【题型】选择题　【知识点】函数　【难度】easy
“幂函数$y=(m^2+m-5)x^m$的图象分布在第一、二象限”是“$m=-3$或$2$”的( \   \ )

\noindent A．充要条件 \quad \quad B．必要不充分条件 \quad \quad C．充分不必要条件 \quad \quad D．既不充分也不必要条件
【解答】
\noindent \textbf{【答案】}C

\noindent \textbf{【解析】}由题意得，因为$y=(m^2+m-5)x^m$是幂函数，

\noindent 所以$m^2+m-5=1$，解得$m=2$或$m=-3$.

\noindent 当$m=2$时，$y=x^2$，如图所示，

\noindent 图像经过第一、二象限；

\noindent 当$m=-3$时，$y=x^{-3}$，如图所示，

\noindent 图像分布在第一、三象限.

\noindent 故可得“幂函数$y=(m^2+m-5)x^m$的图象分布在第一、二象限”等价于“$m=2$”，

\noindent 于是“$m=2$”可推出“$m=-3$或$2$”，而“$m=-3$或$2$”推不出“$m=2$”，

\noindent 于是“幂函数$y=(m^2+m-5)x^m$的图象分布在第一、二象限”是“$m=-3$或$2$”的充分不必要条件.

\noindent 故选：C.
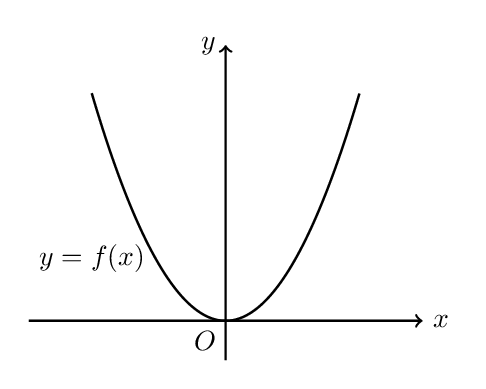
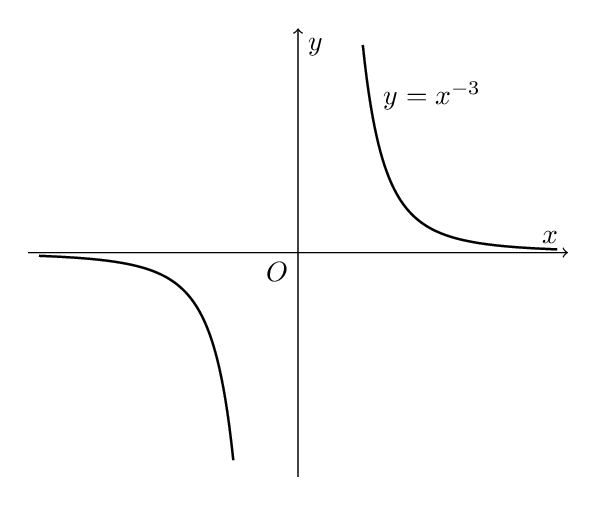